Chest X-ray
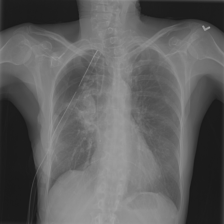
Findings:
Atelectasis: positive
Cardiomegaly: negative
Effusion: negative
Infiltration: negative
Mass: negative
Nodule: negative
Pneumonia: negative
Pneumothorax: positive
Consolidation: negative
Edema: negative
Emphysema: negative
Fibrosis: negative
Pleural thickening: negative
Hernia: negative